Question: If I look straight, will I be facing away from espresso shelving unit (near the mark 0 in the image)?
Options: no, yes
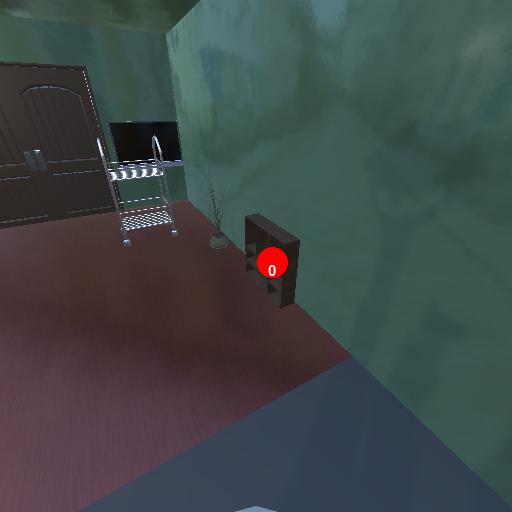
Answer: no